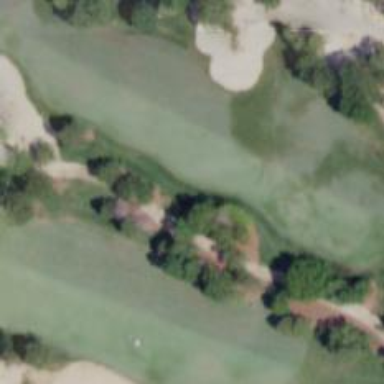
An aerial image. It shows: Rough area in golf course.